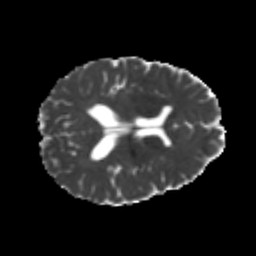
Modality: MD
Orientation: axial
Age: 21
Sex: male
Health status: healthy
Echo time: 0.074 s